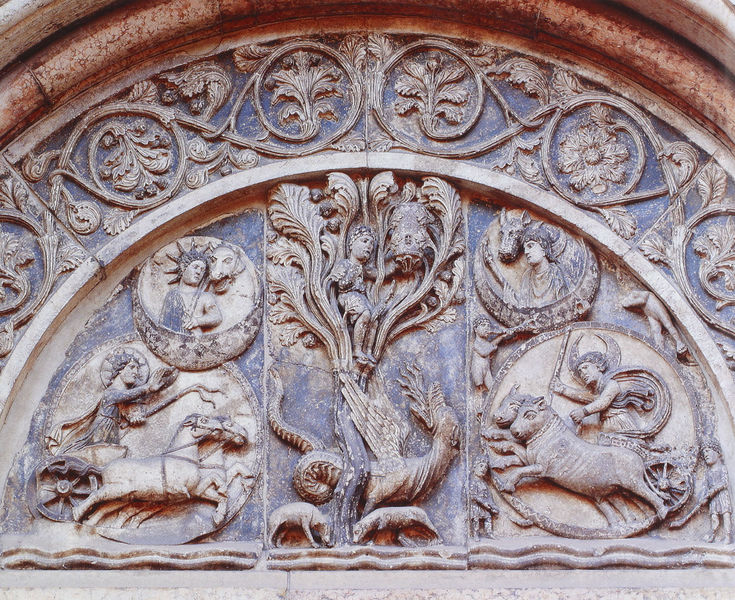
Titel: Fassadenskulptur
Standort: Parma, Baptisterium (EU - I - Emilia-Romagna)
Schlagwörter: baum, blau, blätter, mann, mitte, weiss, tiere, ornament, stein, blatt, pferd, reiter, ranken, bogen, kutsche, rad, wagen, stuck, schaf, schwein, peitsche, heiligenschein, götter, heilige, streitwagen, ochsen, stier, drachen, drache, tympanon, freske